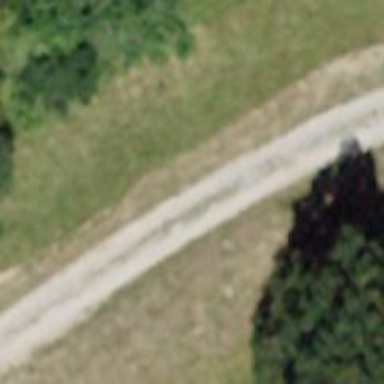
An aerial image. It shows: Unpaved driveway used as service road.